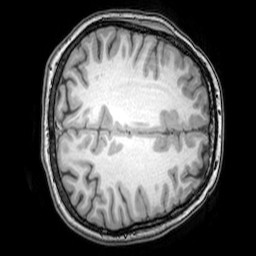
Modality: T1w
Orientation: axial
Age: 22
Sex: female
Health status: healthy
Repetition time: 0.081 s
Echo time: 0.037 s